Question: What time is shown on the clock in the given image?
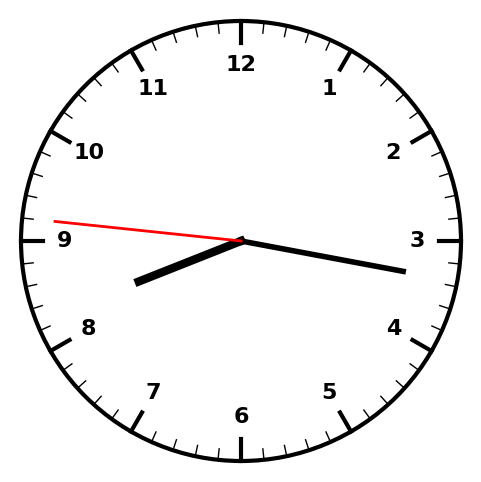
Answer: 08:16:46